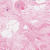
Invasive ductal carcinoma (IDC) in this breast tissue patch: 0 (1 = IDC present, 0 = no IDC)